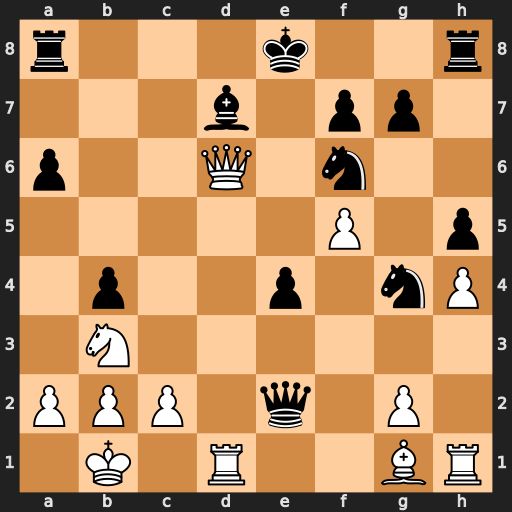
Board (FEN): r3k2r/3b1pp1/p2Q1n2/5P1p/1p2p1nP/1N6/PPP1q1P1/1K1R2BR
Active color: w
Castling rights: kq
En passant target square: -
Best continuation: Bc5 O-O-O Bb6